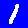
Digit: 1